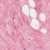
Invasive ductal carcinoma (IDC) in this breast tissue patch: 0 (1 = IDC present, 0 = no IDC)